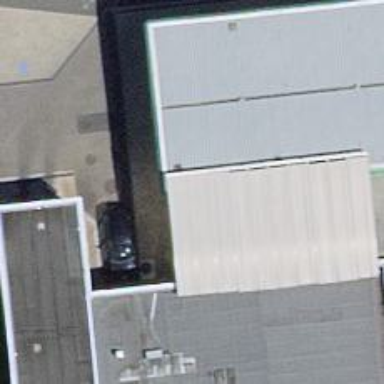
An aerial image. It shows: Fuel station.